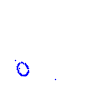
Particle: proton